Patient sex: F
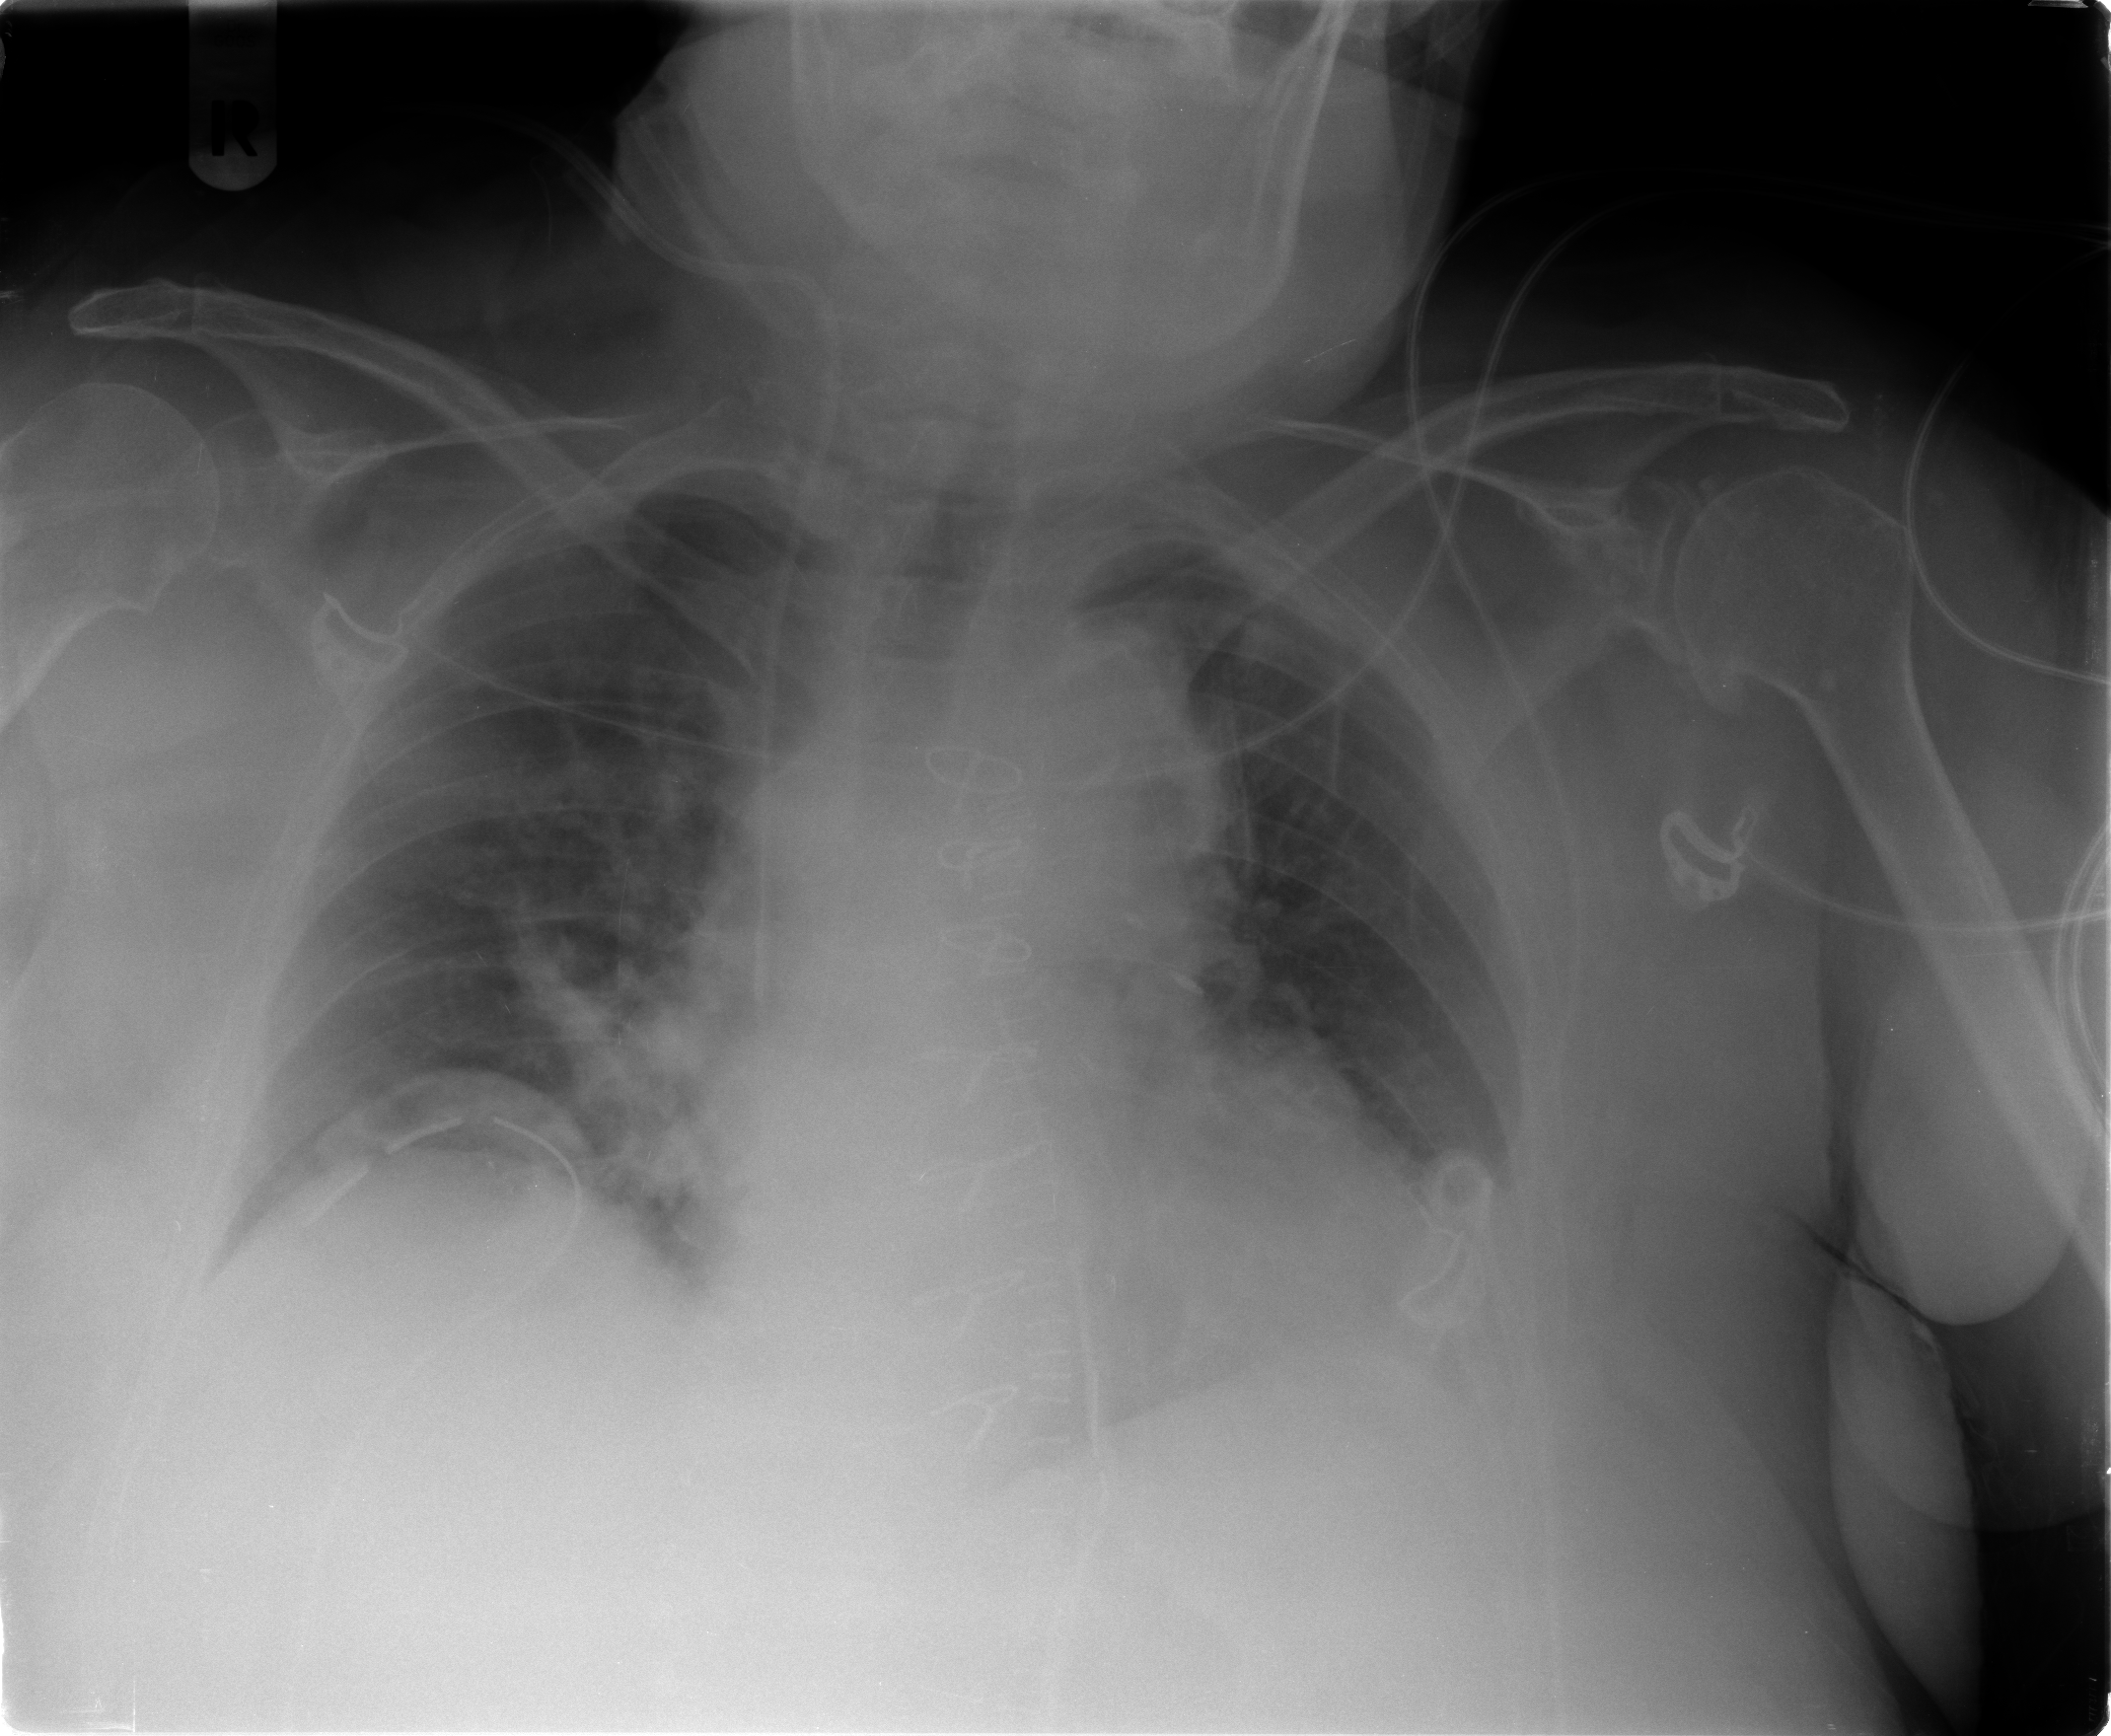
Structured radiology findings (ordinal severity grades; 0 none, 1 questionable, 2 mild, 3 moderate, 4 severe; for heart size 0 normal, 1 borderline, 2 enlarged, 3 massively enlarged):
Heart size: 0
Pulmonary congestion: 2
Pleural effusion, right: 0
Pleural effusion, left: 1
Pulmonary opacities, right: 1
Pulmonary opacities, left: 0
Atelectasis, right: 2
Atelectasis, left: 2